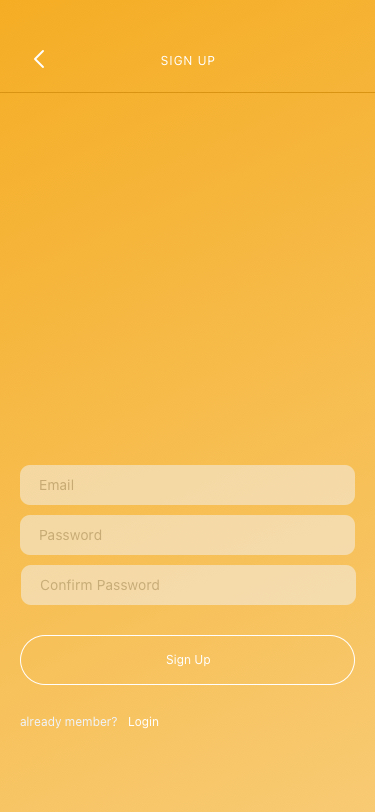
Text in this UI design:
already member?
Login
SIGN UP